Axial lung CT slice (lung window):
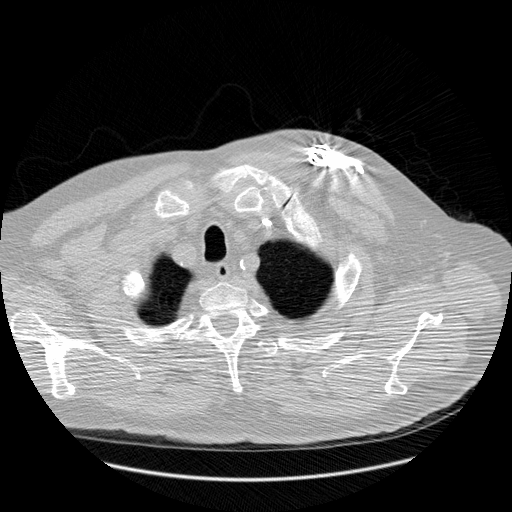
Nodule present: no